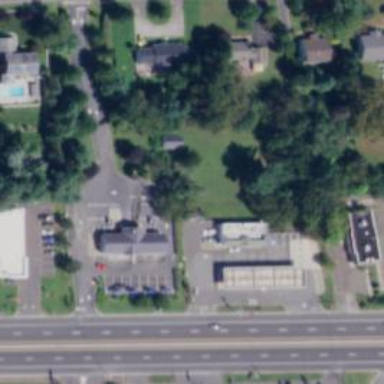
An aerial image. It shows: Convenience shop.